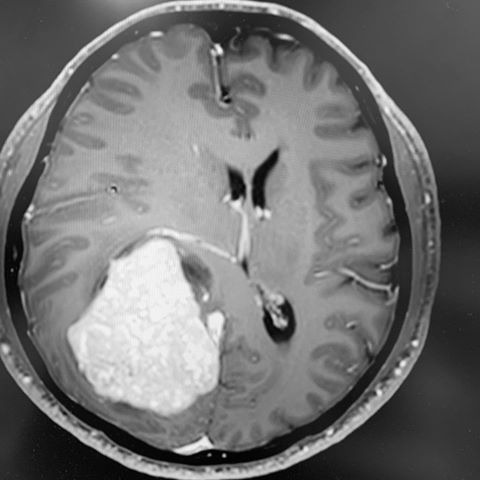
Label: meningioma